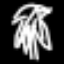
Label: palm tree